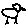
Label: bird